Question: I'm trying to make this suggestion box be on top.

I can't get the z-index to work properly. Any suggestions on how to edit the CSS to make it overlap the next content block?
Site URL: <URL>
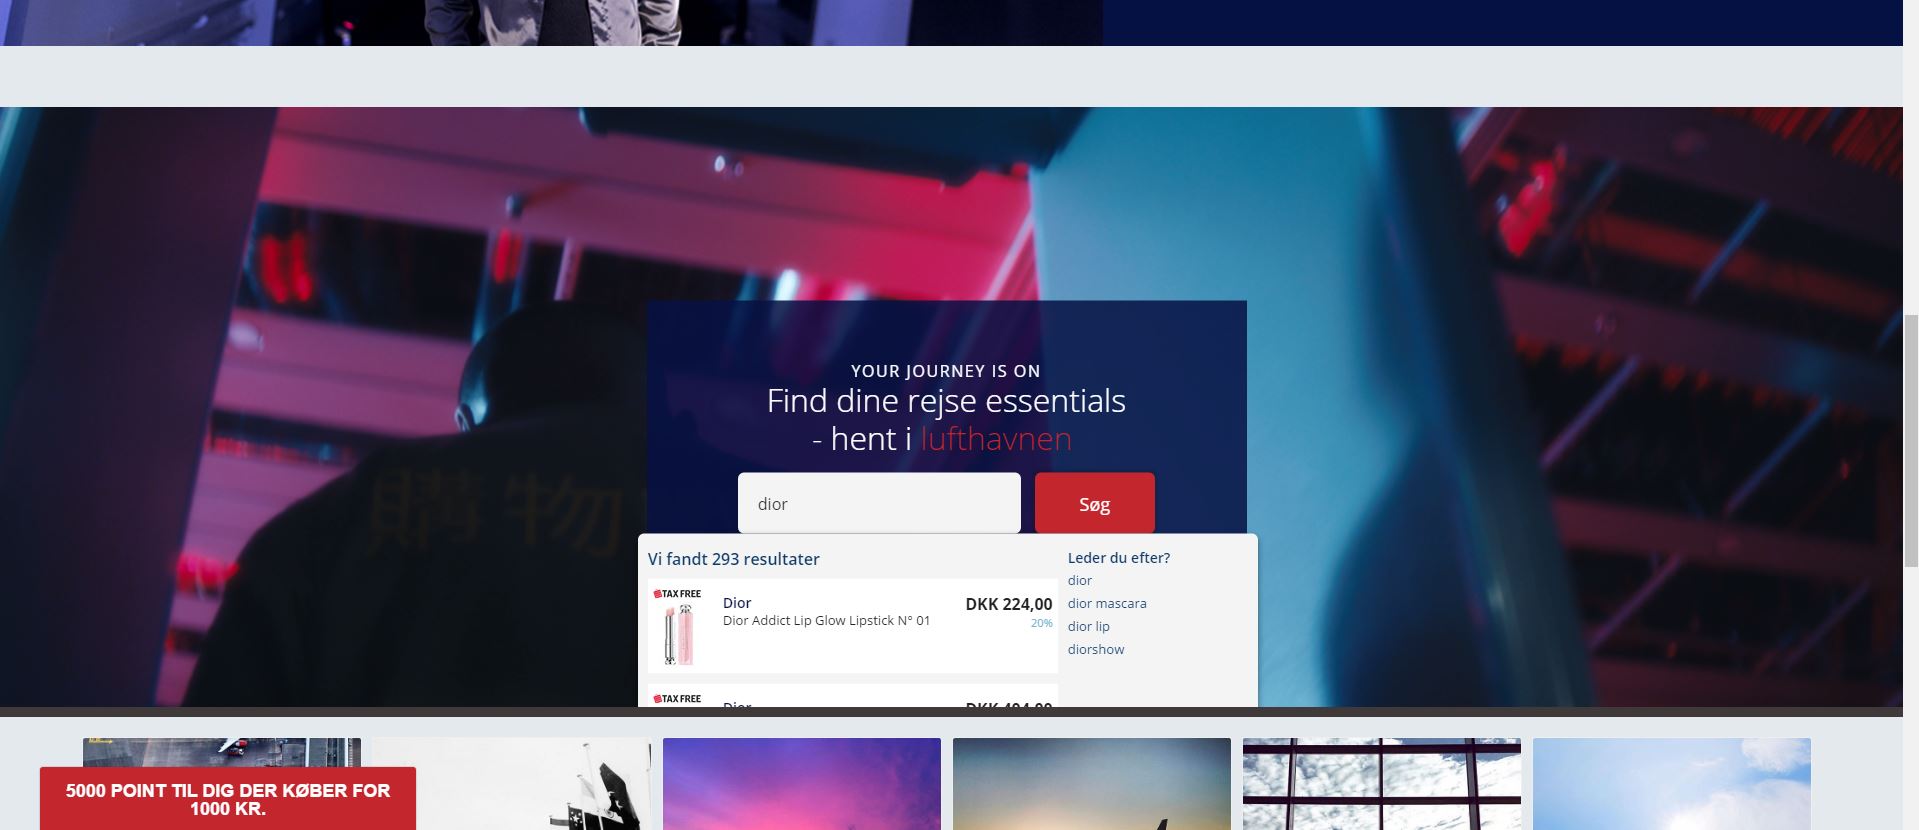
Answer: '''
.class {
position:absolute
*or*
position:relative
padding: 0px;
z-index: 10000;
}
'''